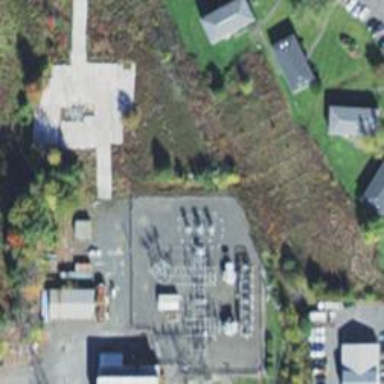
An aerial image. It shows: Switch for power supply.